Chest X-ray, AP view. Patient: 42 years old, sex F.
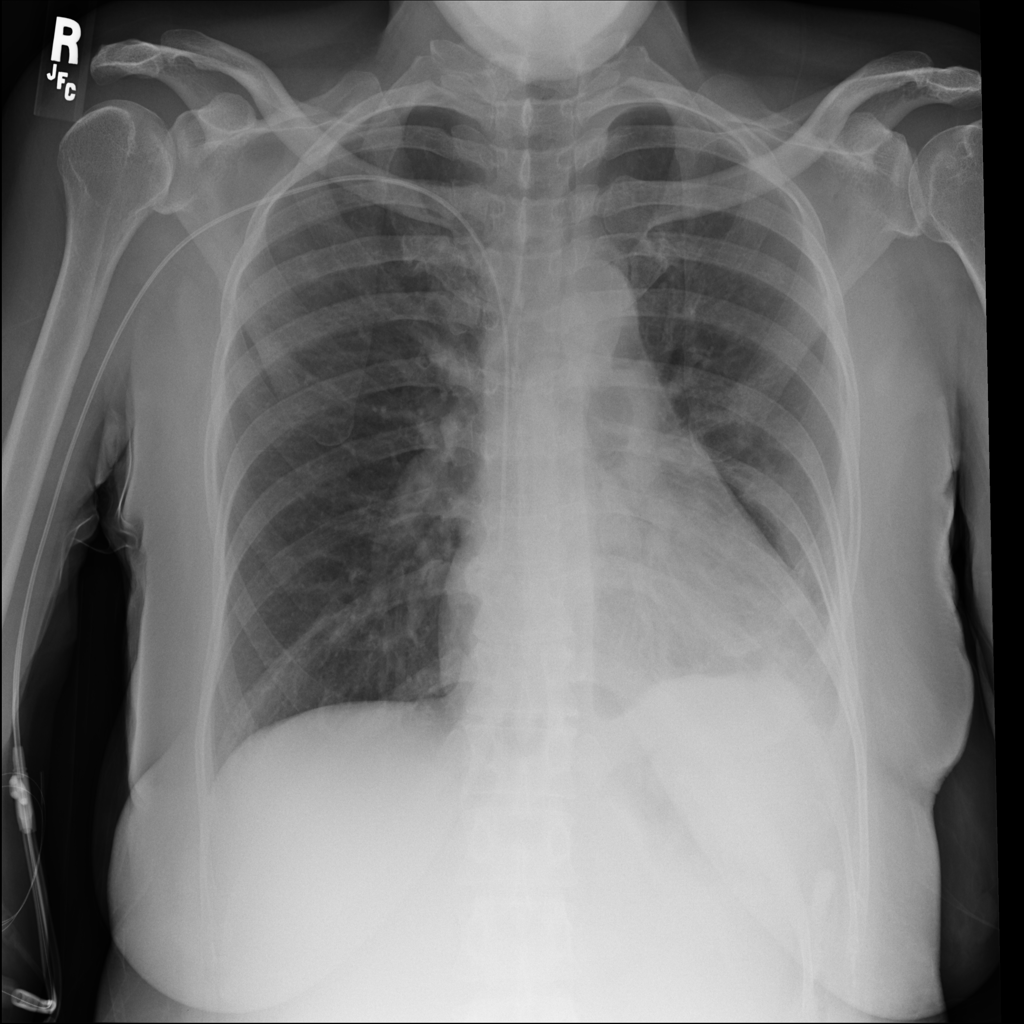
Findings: Effusion